Question: Sorry if this is too trivial or if it had been previously posted. Right now, I'm with this issue. I have a ListView component where I'm creating a set of items, each one being inflated layouts. When I click in one item, the behavior is full functional and the listeners are doing their job, but the ListView don't show the "pressed status" in the buttons. The below image shows what I'm seeking for:

Does anyone have a hint to give me? I already checked and tryed a couple of things:
1. android:state_focused="true"
2. android:state_pressed="true"
3. setClickable(true)
Thanks in advance!
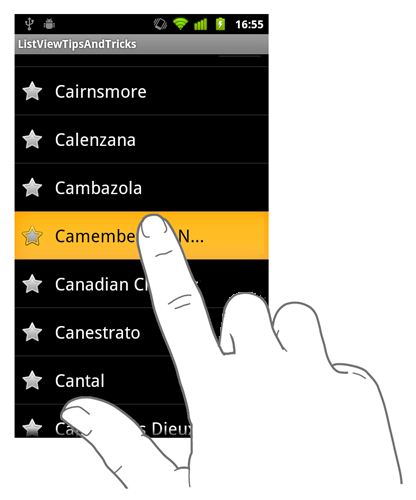
Answer: You have to manually apply styles to the states of the list item. Because, you are creating your own list item view instead of android list item view. so, you have to provide specific styles to show the different states.
Use selector to make the style to the list item. some sample code i am provided here,
'''
<selector xmlns:android="http://schemas.android.com/apk/res/android">
<item android:state_focused="false"
android:drawable="@drawable/list_item_gradient" />
<!-- Even though these two point to the same resource, have two states so the drawable will invalidate itself when coming out of pressed state. -->
<item android:state_focused="true" android:state_enabled="false"
android:state_pressed="true"
android:drawable="@drawable/list_selector_background_disabled" />
<item android:state_focused="true" android:state_enabled="false"
android:drawable="@drawable/list_selector_background_disabled" />
<item android:state_focused="true" android:state_pressed="true"
android:drawable="@drawable/list_selector_background_transition" />
<item android:state_focused="false" android:state_pressed="true"
android:drawable="@drawable/list_selector_background_transition" />
<item android:state_focused="true"
android:drawable="@drawable/list_selector_background_focus" />
</selector>
'''
And in the listview
'<ListView android:id="@android:id/list" android:layout_width="fill_parent" android:layout_height="fill_parent" android:listSelector="@drawable/list_selector_background" />'